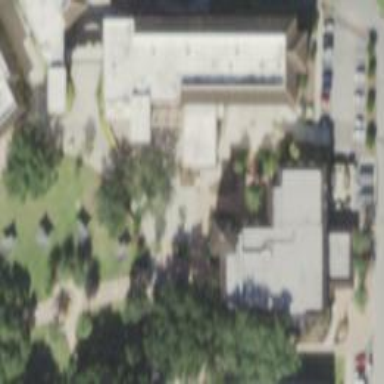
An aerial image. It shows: College building.